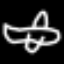
Label: airplane